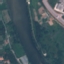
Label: River